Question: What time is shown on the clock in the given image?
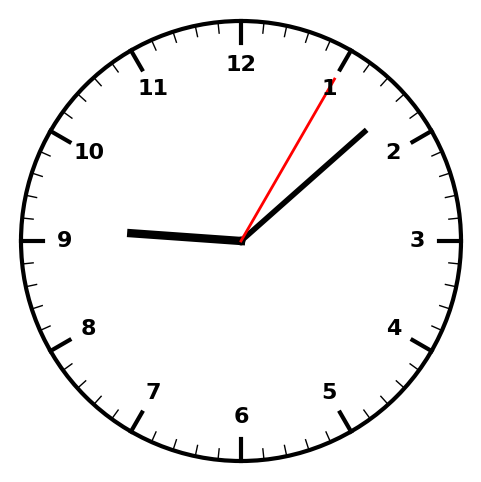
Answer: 09:08:05